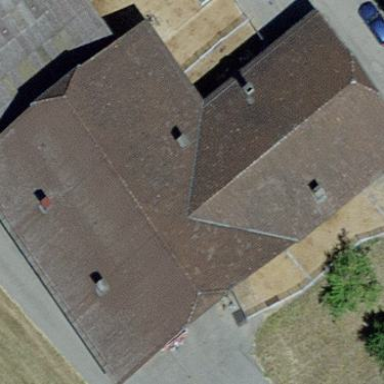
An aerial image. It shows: Rural barn.